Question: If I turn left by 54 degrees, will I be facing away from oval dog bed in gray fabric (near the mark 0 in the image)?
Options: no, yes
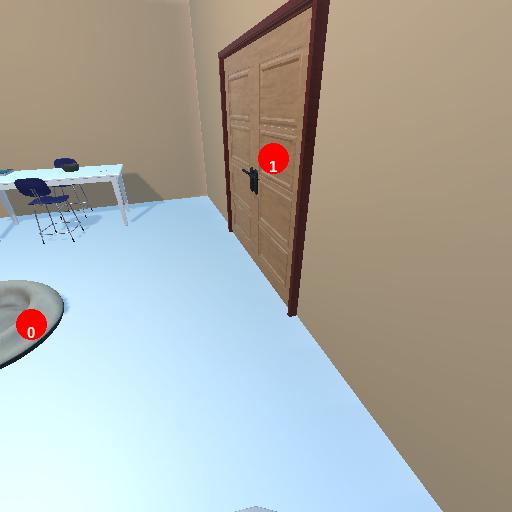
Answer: no